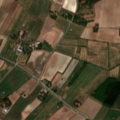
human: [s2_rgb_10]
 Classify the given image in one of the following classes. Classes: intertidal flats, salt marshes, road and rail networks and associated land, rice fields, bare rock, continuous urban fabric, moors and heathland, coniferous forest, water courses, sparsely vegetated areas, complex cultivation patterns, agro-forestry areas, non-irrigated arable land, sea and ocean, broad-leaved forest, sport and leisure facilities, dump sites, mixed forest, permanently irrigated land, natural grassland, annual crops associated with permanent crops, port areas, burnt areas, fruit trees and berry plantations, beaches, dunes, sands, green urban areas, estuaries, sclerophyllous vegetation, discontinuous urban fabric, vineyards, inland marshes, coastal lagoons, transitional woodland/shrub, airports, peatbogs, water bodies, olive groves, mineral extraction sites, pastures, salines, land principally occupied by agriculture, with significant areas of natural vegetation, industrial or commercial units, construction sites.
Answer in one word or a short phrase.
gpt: non-irrigated arable land